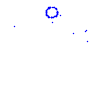
Particle: proton